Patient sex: F
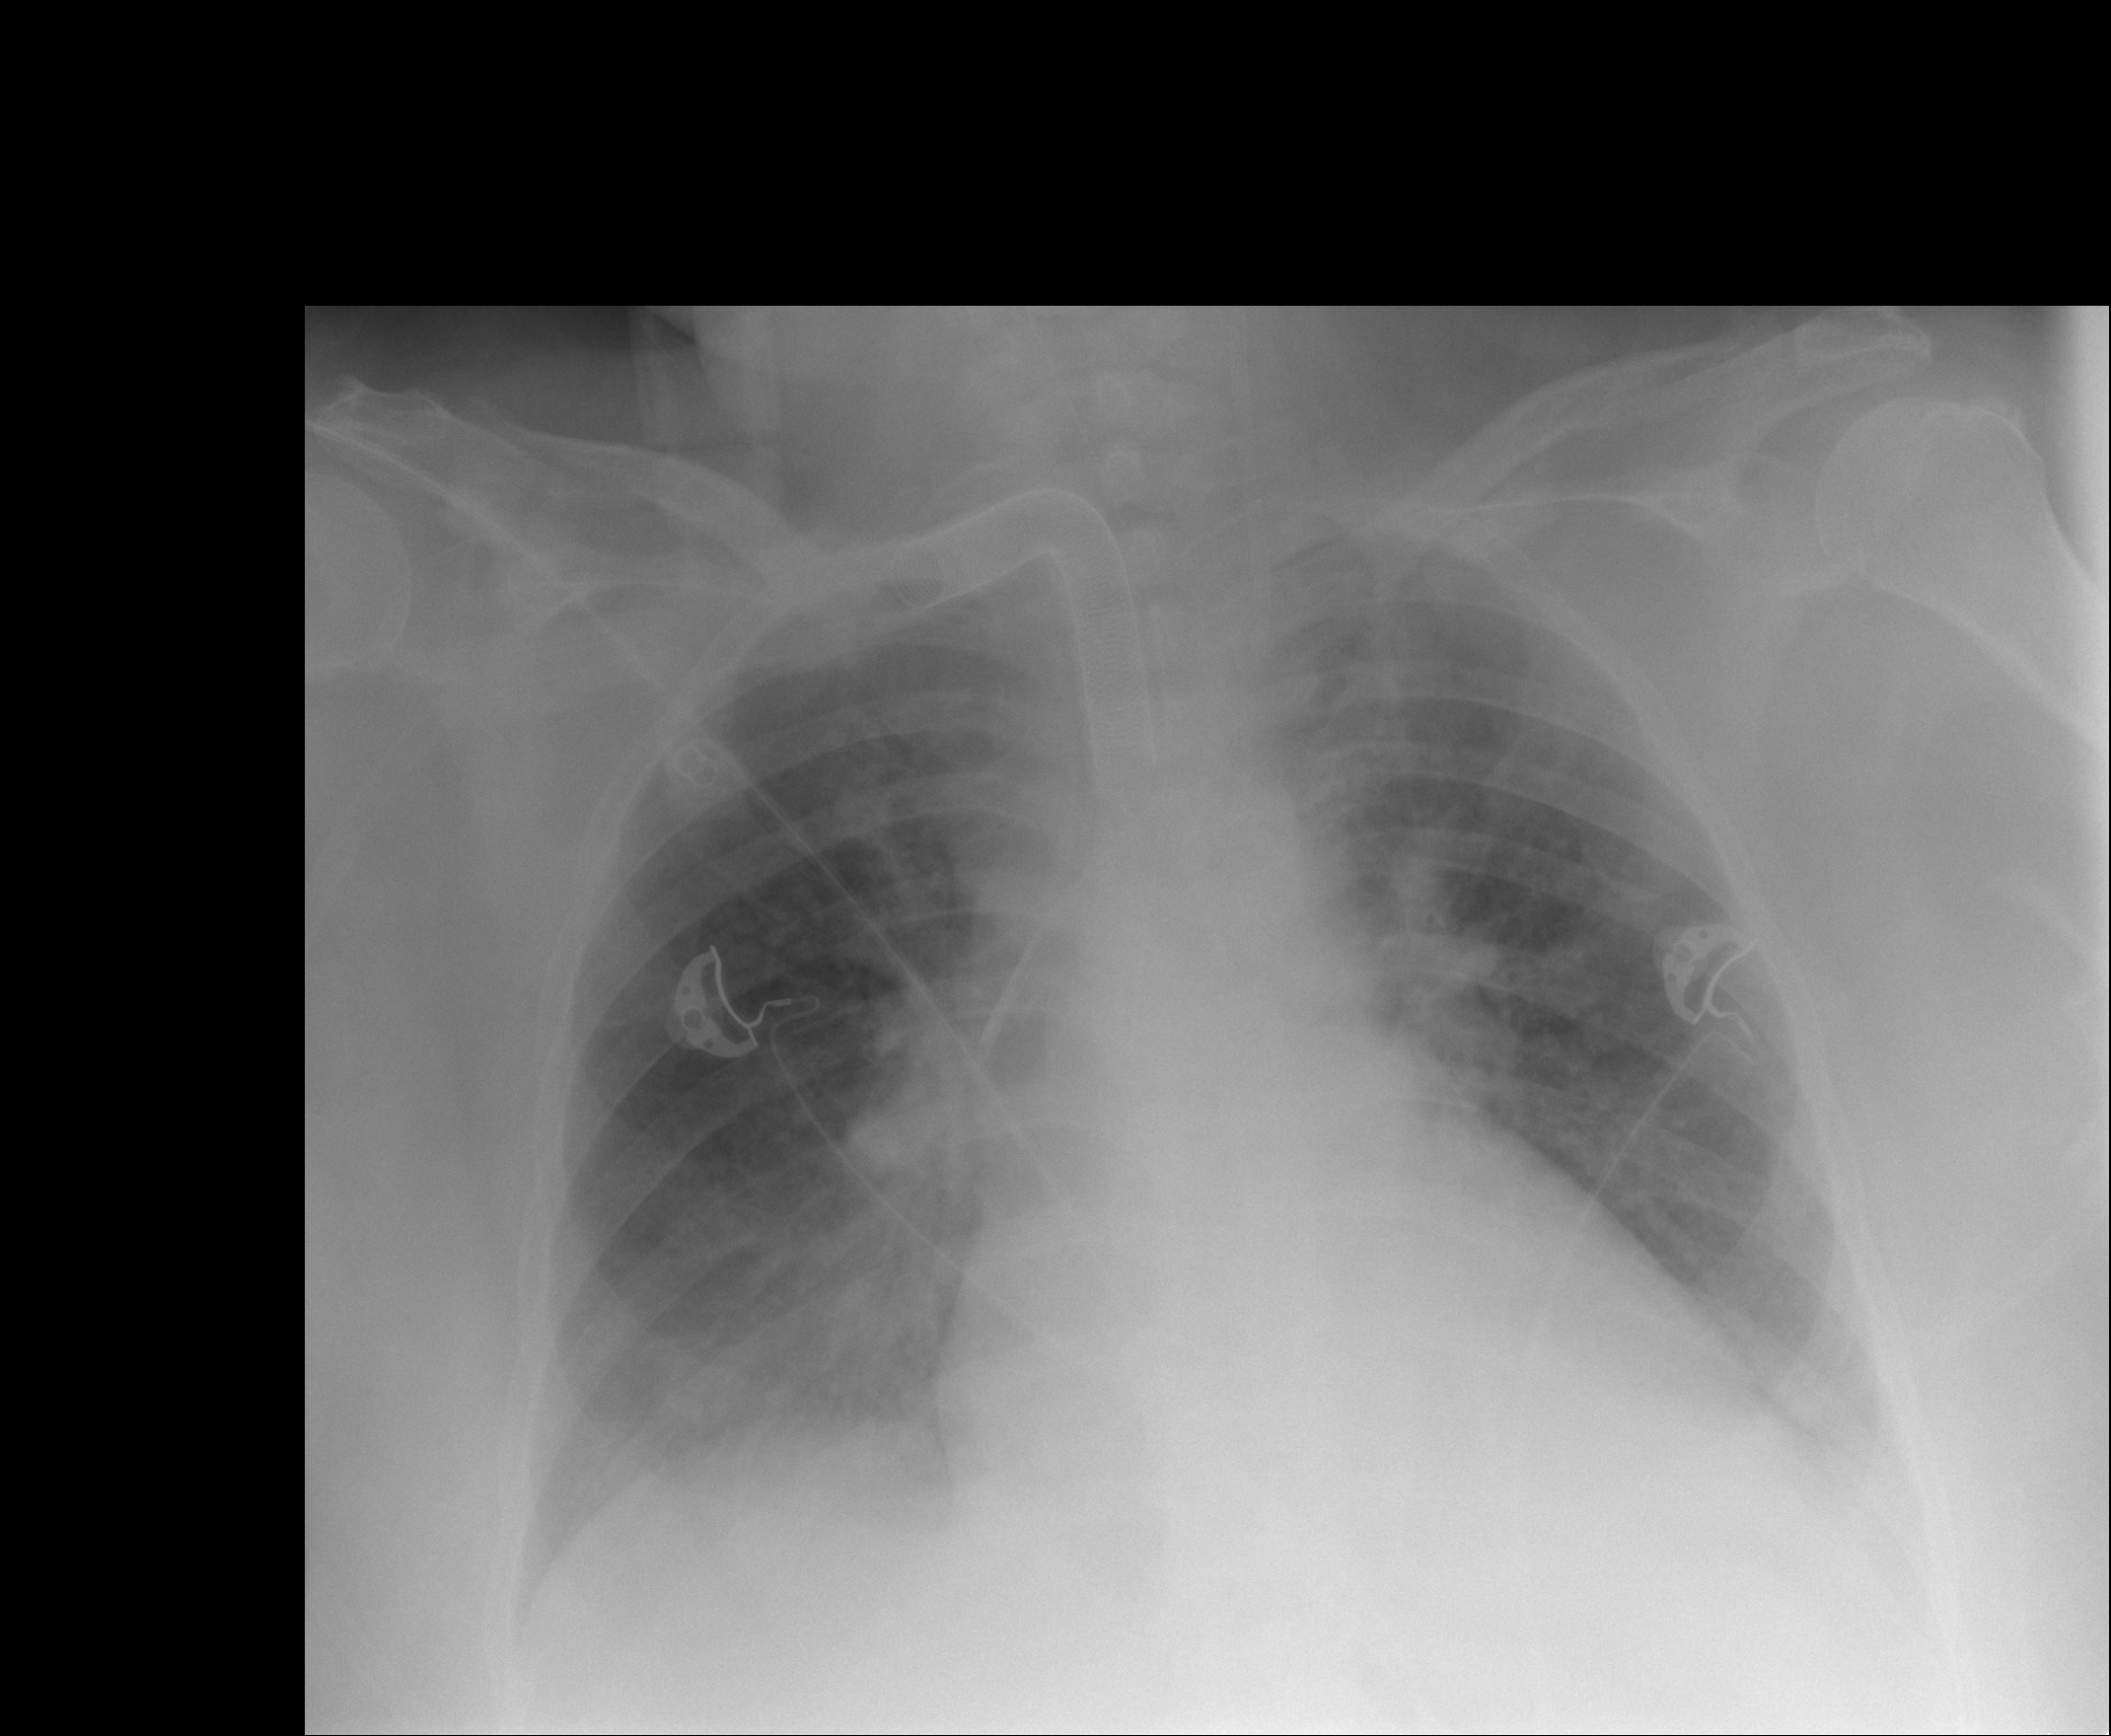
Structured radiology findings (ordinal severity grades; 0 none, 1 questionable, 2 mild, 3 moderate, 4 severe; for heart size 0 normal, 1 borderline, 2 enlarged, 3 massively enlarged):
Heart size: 1
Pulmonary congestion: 3
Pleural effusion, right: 2
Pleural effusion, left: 2
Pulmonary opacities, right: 2
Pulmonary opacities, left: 0
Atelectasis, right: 2
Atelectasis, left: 2